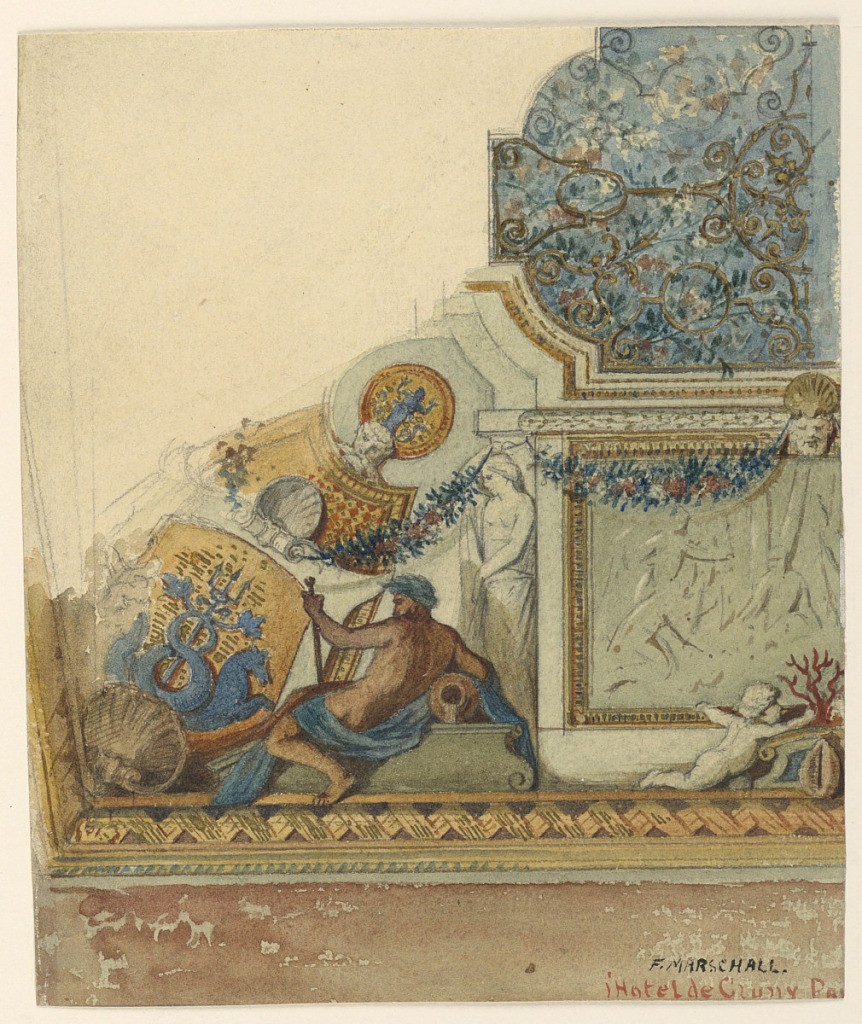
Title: Corner detail of ceiling, Hotel de Cluny, Paris
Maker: Frederick Marschall
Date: ca. 1885
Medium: Graphite, brush and watercolor, gold on heavy paper
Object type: Drawing
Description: Left, corner of ceiling with reclining river god beside shield containing sea horse and trident. Right, painted relief with cupid, coral, shell motifs before it.